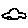
Label: car